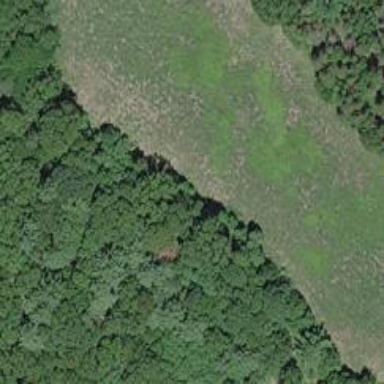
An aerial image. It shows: Wildlife opening in meadow area.